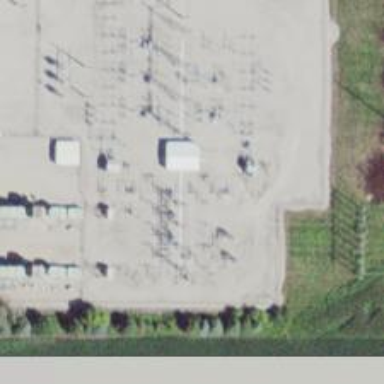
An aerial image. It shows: Switch used for power control.